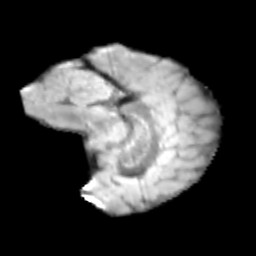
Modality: T2w
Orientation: sagittal
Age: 13
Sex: male
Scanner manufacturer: siemens
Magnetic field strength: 3 T
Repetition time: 3.8 s
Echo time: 0.07 s